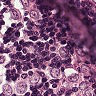
Metastatic tissue present: yes